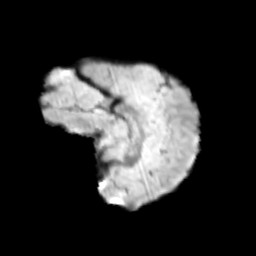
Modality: T2w
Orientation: sagittal
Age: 9
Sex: male
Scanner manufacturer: siemens
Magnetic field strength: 3 T
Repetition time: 3.8 s
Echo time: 0.07 s